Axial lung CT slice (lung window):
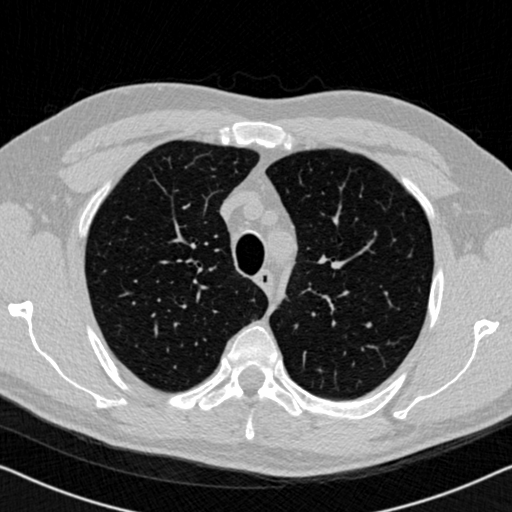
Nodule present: no